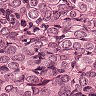
Metastatic tissue present: yes